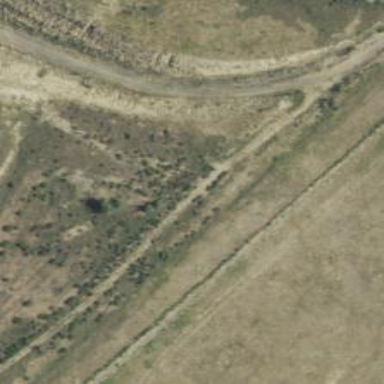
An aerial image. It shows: Abandoned railway.